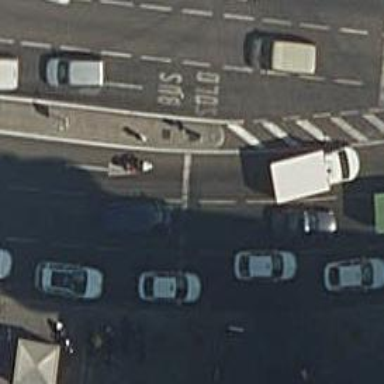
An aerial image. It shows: Road with traffic signals.